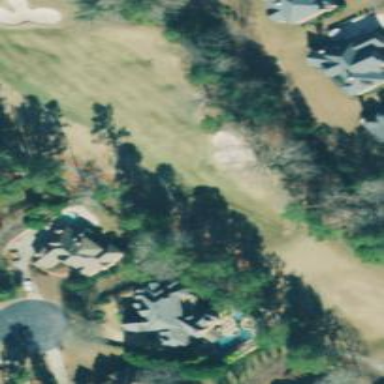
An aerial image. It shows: View of golf hole.